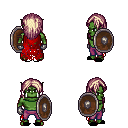
a pixel art fantasy rpg character, male body template, orc, green skin, red tattered cape, magenta pants, white blonde long hairstyle, metal gloves, black slippers, shield, four views (front, back, left, right), 2x2 character sprite sheet, small pixel art, hard edges, no anti-aliasing